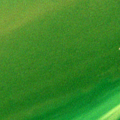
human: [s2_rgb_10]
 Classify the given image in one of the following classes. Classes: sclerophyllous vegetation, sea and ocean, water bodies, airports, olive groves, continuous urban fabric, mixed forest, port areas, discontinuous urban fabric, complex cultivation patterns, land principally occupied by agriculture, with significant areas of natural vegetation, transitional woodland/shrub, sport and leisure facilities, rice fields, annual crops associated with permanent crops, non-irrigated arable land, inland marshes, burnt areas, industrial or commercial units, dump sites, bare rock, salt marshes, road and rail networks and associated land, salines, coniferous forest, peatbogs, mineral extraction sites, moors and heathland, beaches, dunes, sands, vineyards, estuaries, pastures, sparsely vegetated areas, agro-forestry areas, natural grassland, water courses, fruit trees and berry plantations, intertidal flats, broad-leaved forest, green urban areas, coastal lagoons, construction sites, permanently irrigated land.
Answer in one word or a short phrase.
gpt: water courses